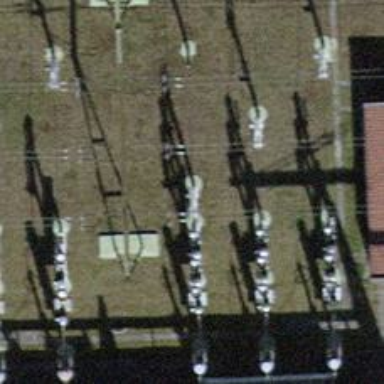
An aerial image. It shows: Switch used for power control.